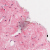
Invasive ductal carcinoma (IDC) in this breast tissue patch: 0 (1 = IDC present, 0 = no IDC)